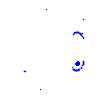
Particle: electron